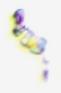
Label: Detritus